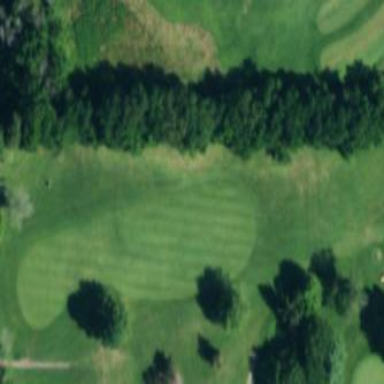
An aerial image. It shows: Golf fairway surrounded by grass.